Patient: sex M, age 48
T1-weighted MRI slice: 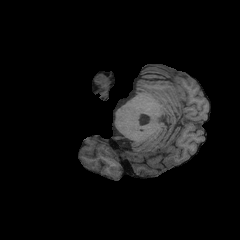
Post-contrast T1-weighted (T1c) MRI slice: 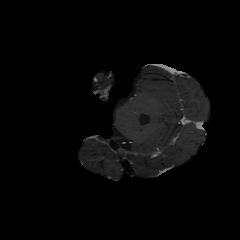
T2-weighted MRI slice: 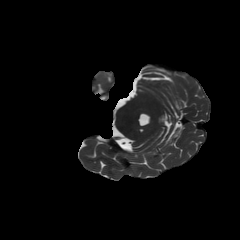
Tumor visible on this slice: no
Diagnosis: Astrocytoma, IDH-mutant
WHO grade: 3